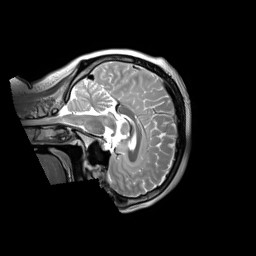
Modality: T2w
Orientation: sagittal
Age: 35
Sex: female
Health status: ill
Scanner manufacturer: siemens
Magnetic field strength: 3 T
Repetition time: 2.8 s
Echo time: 0.326 s